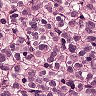
Metastatic tissue present: yes